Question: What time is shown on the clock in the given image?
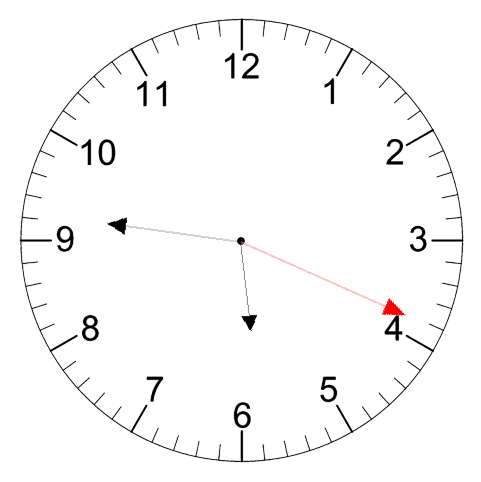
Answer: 05:46:19